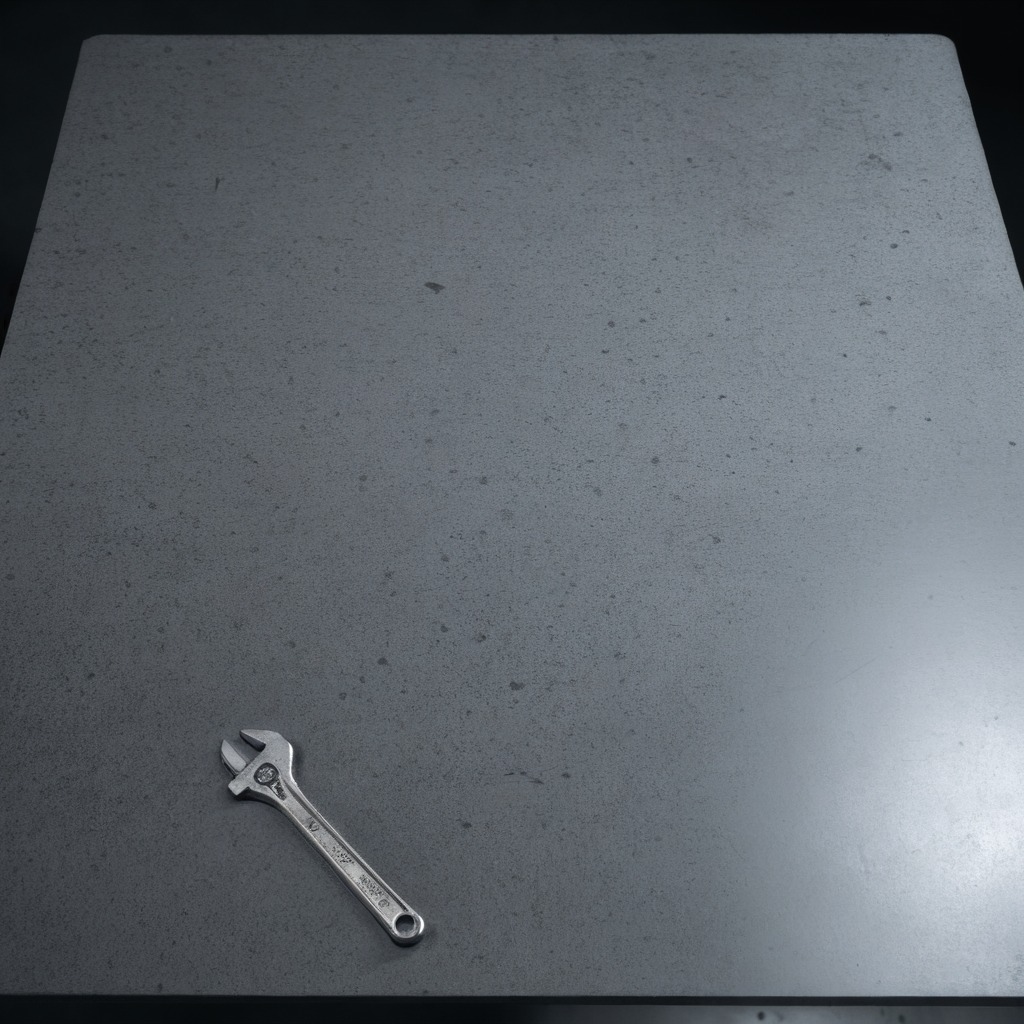
An wrench is lying on a clean granite table inside a workshop at night dim ambient light soft shadows worn but